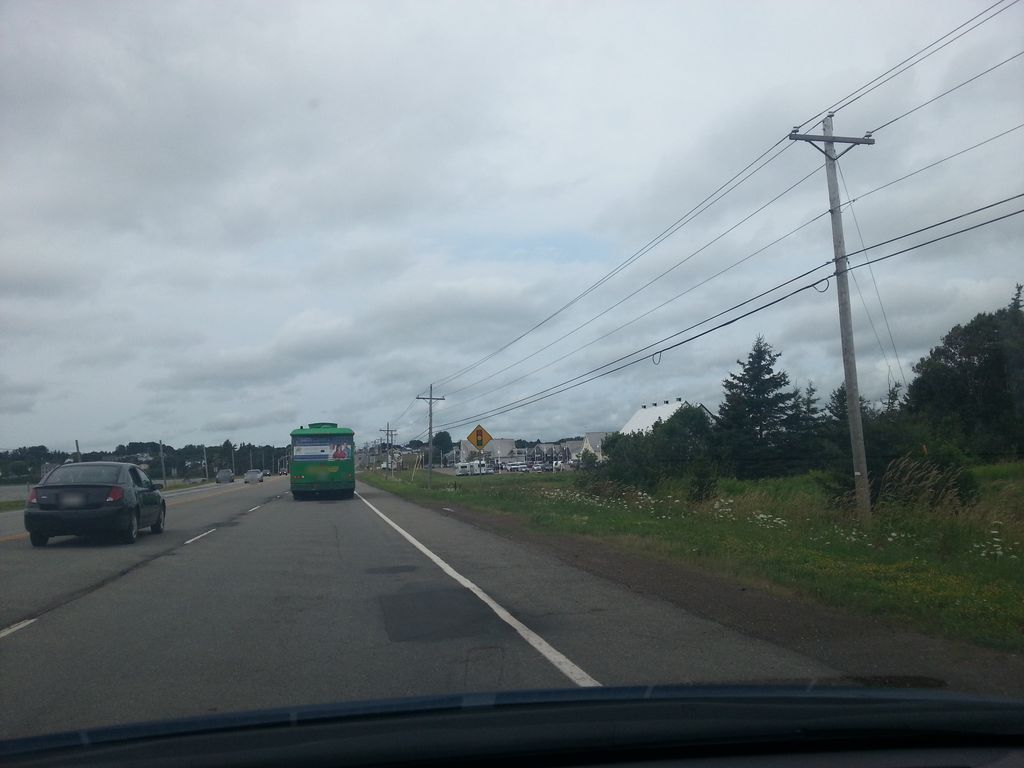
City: charlottetown